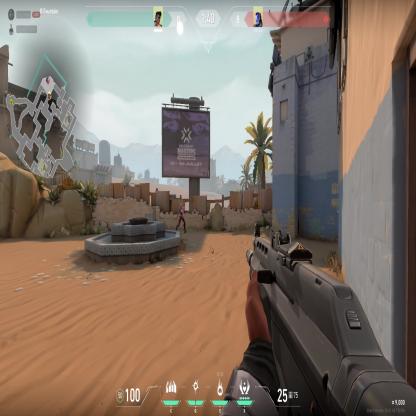
Label: enemy